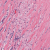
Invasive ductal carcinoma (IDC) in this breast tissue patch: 1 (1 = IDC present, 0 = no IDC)